Aerial crown-view tile of a tropical tree (Barro Colorado Island, Panama), acquired 20240611:
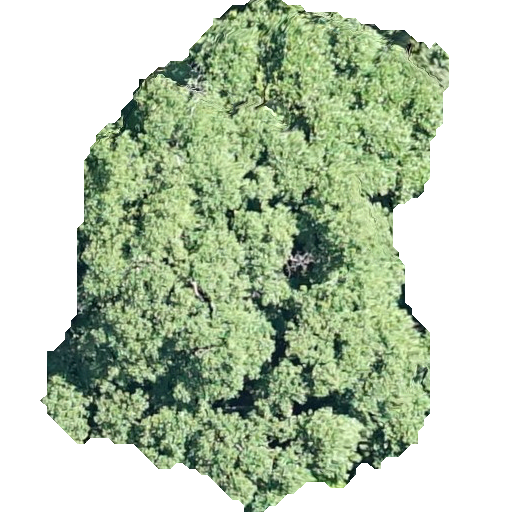
Species: Hieronyma alchorneoides
GBIF accepted scientific name: Hieronyma alchorneoides
Crown area: 232.32 m²